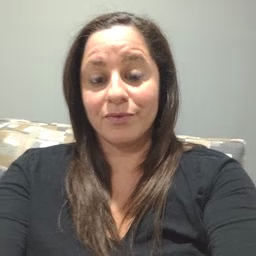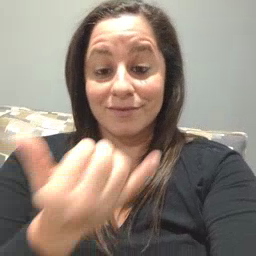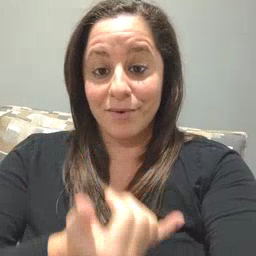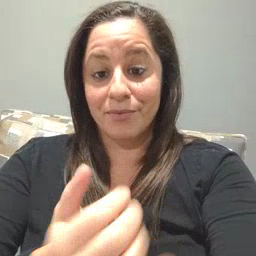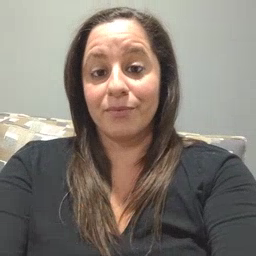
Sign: now